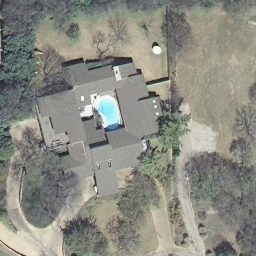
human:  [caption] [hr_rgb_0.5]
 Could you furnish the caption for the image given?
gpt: A villa with plants surrounded is in the sparse residential area .

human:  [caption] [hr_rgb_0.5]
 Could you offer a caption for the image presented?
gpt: A villa with grey roofs has a swimming pool in the middle is in the sparse residential area .

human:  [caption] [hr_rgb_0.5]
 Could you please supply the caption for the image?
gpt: A villa with grey roofs is surrounded by trees and lawn in the sparse residential area .

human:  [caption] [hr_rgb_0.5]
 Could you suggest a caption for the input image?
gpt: This is a sparse residential area with a villa surrounded by trees and lawn .

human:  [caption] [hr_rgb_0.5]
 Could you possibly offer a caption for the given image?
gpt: A villa with plants surrounded has a swimming pool in the middle .